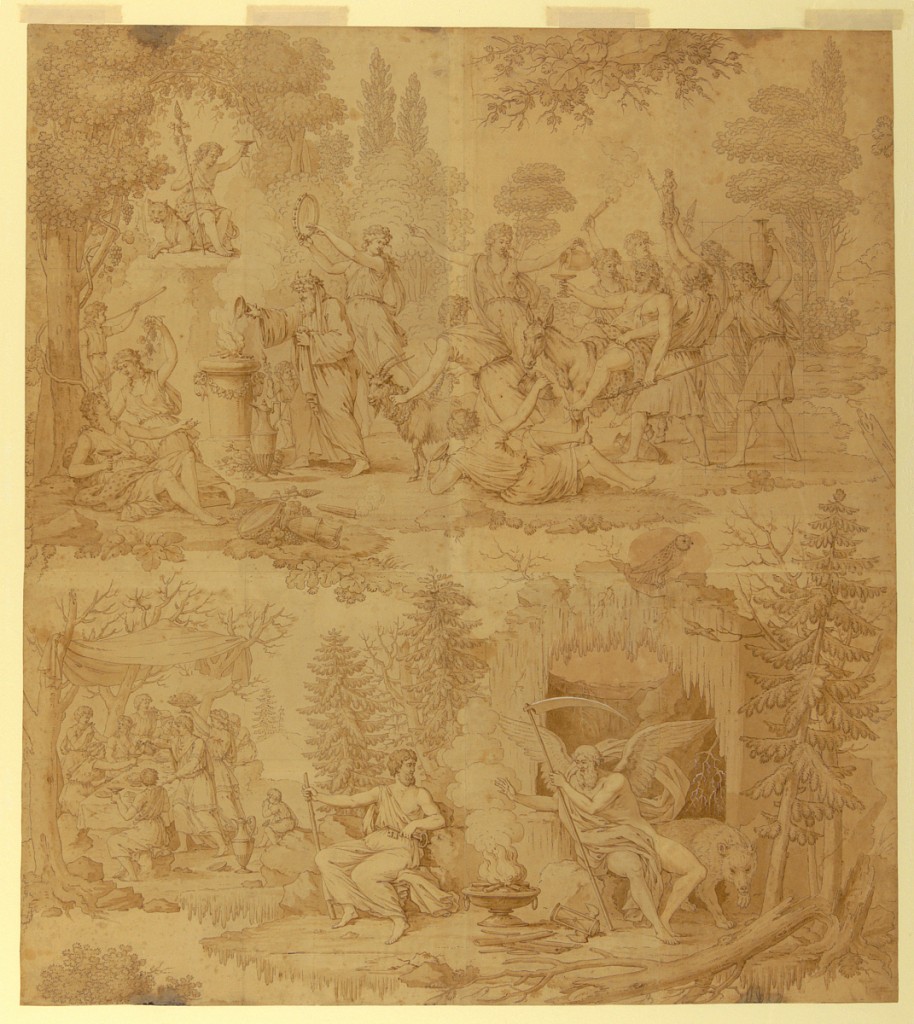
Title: Cartoon for Cotton Printing: "Les Quatre Saisons"
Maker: B. M. Lebert, 1759–1836
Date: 1815–20
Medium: Pen and brown ink, brush and grey wash, on cream paper, pieced; squared in graphite for transfer
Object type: Drawing
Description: Bacchus, seated on a donkey and attended by wood-nymphs, approaches an altar at which Silenus is making a sacrifice and about which a drunken revel is taking place (symbolizing Autumn); In the lower right, Chronos warms himself at a fire before the entrance to an ice-covered cave, and is accompanied by another figure, while in the distance towards the left, a feast is seen taking place (symbolizing Winter).